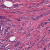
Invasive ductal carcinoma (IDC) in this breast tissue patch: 1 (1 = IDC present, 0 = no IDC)